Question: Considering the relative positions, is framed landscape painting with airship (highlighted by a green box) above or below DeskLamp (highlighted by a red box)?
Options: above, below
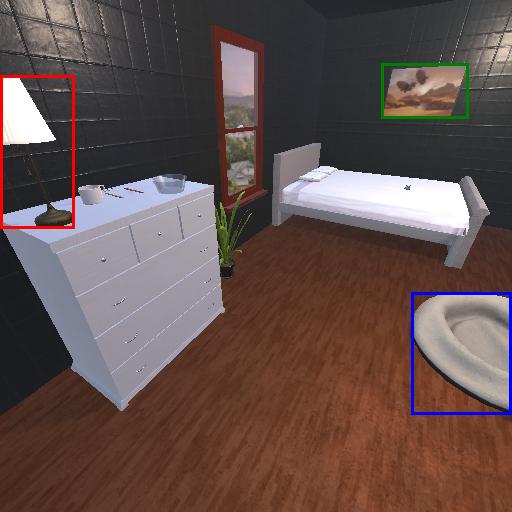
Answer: above